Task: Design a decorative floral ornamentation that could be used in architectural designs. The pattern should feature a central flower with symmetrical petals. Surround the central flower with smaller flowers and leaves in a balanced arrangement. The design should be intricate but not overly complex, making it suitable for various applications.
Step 1805:
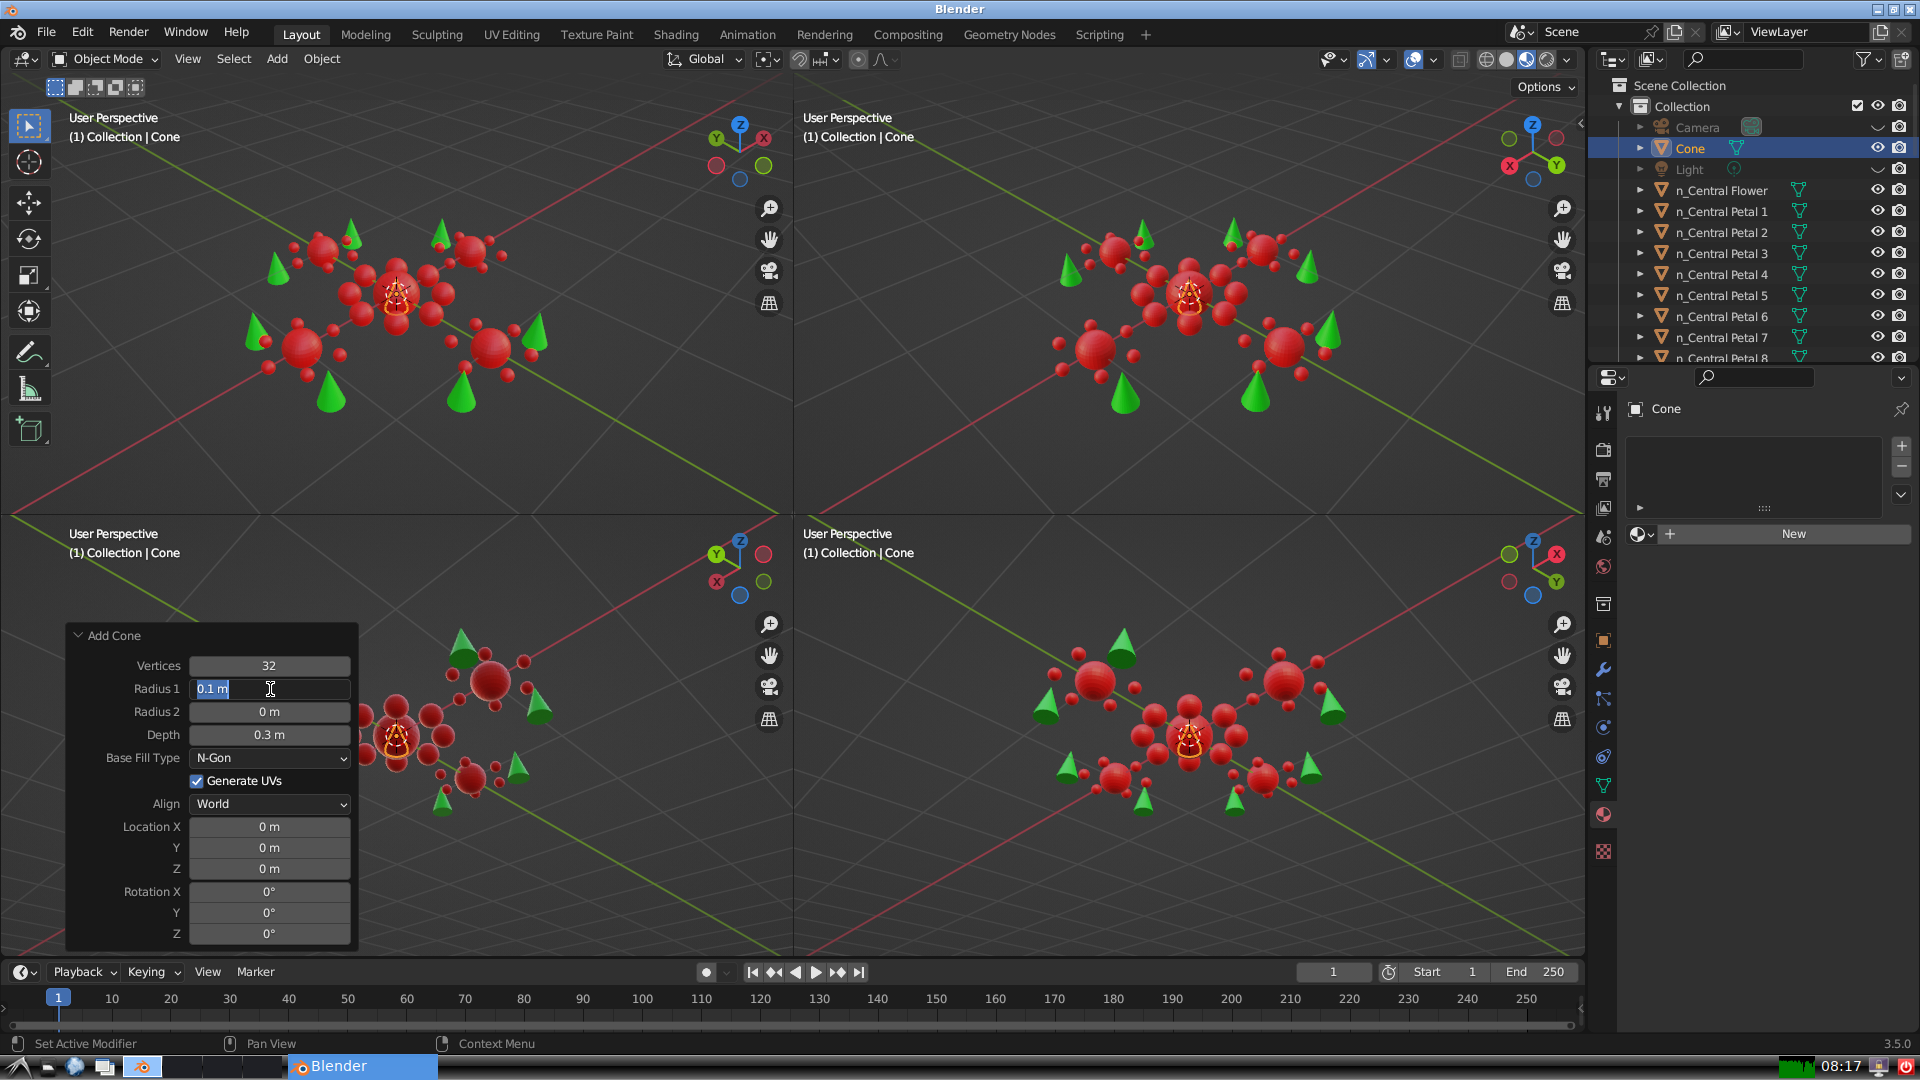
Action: input_text: 0.1